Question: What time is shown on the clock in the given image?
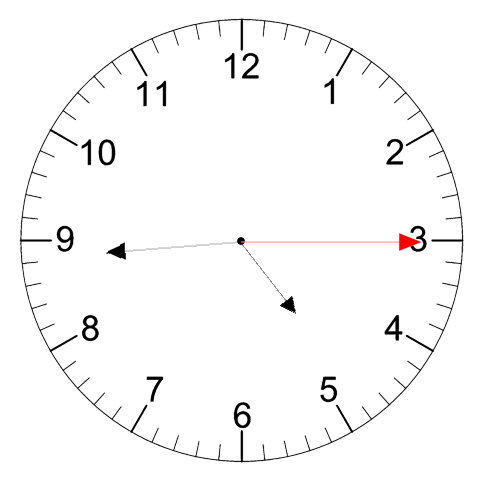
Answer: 04:44:15